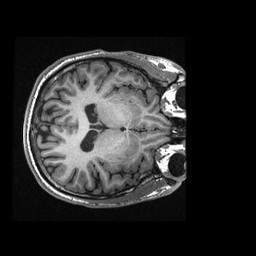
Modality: T1w
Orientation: axial
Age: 22
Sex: male